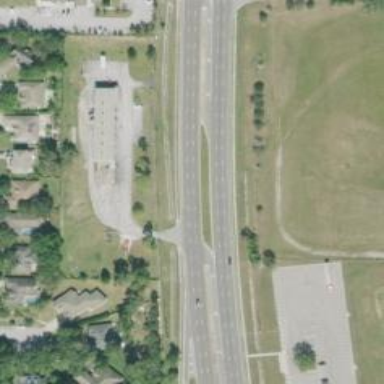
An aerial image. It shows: Trunk link highway.